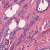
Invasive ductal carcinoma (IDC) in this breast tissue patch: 1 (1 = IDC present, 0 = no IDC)